Field crop: maize
Growth stage: 2
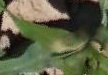
Species: maize